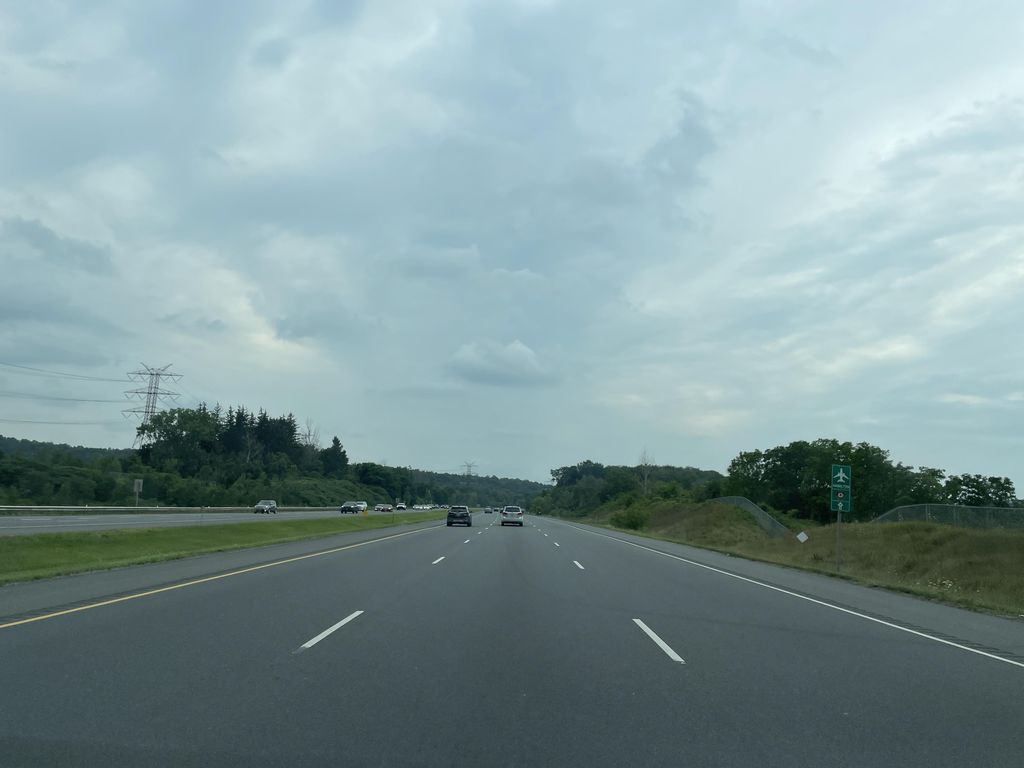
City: hamilton